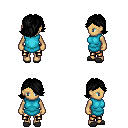
a pixel art fantasy rpg character, female body template, human, tanned skin, teal tunic, gold greaves, black swoop hairstyle, gray slippers, four views (front, back, left, right), 2x2 character sprite sheet, small pixel art, hard edges, no anti-aliasing